Question: I need to implement a View, containing a RelativeLayout.
- - -

Also, the RelativeLayout should be able to be moved and therefor change the visible part in the parent View. Unfortunately, Android doesn't let me do this. The child is allways clipped down to fit inside the parent.
I stumbled across ScrollView and HorizontalScrollView allready, but they allow the user to scroll around and that's not what I want him to be able to. There's just this too big RelativeLayout of which I want to show the user a just a part of.
Everything is added to the screen programmatically, without XML.
Is it possible? Maybe I haven't seen some obvios possibilities with ScrollView?
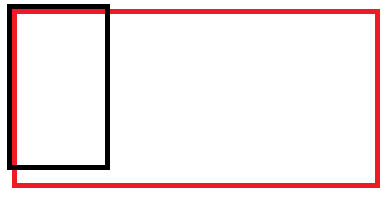
Answer: As you suggest you can use a ScrollView and disable scrolling in this view.
To do this read this answer:
<URL>
;)